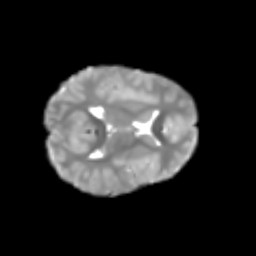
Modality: T2w
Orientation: axial
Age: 6
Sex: female
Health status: healthy